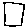
Label: square